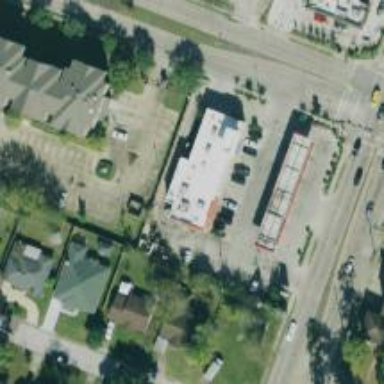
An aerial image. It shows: Convenience shop.